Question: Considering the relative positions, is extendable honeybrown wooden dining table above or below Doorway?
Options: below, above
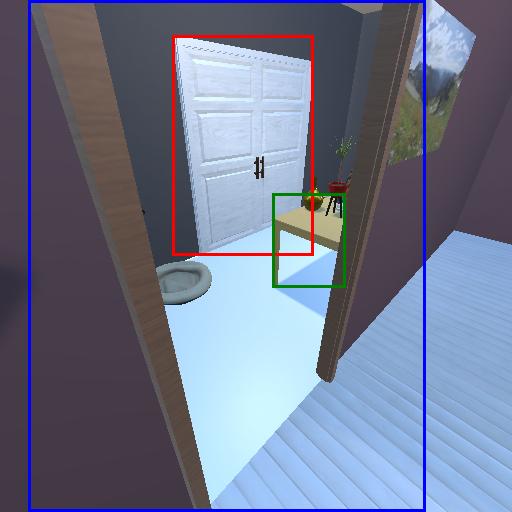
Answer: below